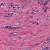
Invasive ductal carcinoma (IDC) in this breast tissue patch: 1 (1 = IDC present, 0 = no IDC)